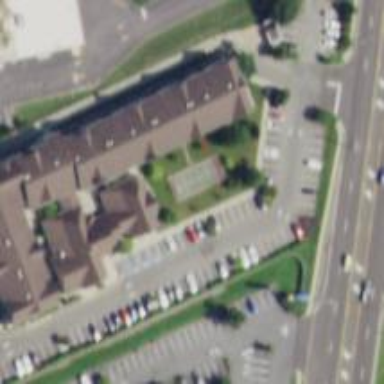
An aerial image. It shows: Hotel building.